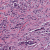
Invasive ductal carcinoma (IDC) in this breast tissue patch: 1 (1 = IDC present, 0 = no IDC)